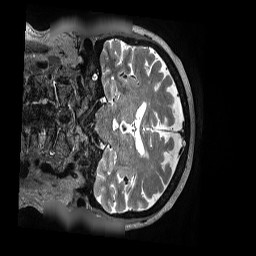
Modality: T2w
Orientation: coronal
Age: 100
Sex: female